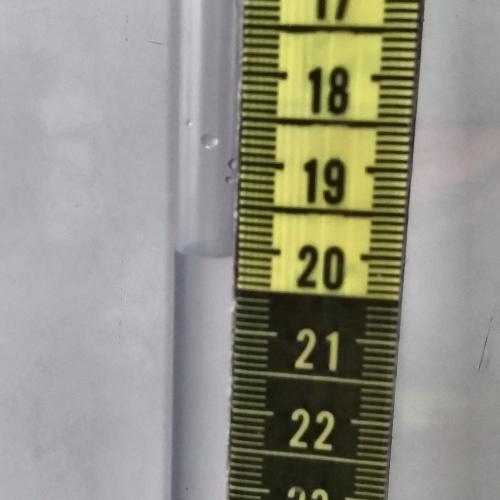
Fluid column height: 20.1 cm